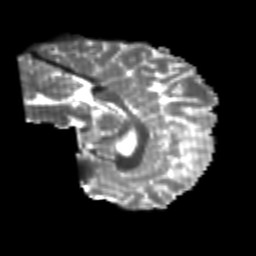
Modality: T2w
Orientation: sagittal
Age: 20
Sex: male
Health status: healthy
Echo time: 0.074 s